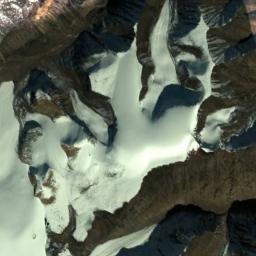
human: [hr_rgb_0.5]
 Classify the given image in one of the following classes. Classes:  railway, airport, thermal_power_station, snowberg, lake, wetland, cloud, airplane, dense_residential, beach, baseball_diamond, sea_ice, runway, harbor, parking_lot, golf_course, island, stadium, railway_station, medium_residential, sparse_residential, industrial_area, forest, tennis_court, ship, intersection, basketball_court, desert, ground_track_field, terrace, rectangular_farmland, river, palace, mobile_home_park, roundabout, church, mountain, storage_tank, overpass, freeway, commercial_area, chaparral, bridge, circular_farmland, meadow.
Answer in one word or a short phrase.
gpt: snowberg